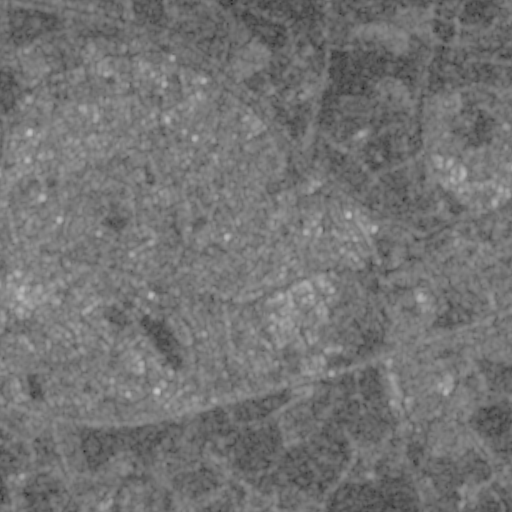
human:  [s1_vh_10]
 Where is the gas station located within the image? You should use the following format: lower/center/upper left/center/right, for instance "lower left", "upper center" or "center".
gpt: The gas station is located in the center left of the image.
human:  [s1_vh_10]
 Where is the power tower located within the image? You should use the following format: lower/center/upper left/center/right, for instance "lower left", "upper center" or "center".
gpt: The power tower is located in the lower of the image.
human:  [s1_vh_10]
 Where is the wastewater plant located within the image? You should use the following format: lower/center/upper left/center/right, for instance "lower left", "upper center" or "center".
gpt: The wastewater plant is located in the upper left of the image.
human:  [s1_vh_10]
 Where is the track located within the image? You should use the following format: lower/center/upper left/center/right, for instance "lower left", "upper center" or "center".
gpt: There is no track in the image.

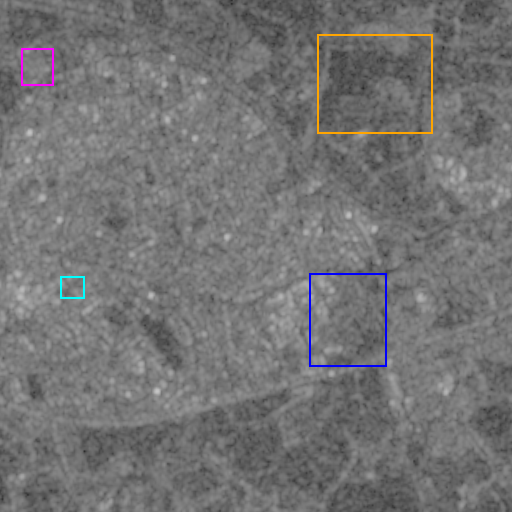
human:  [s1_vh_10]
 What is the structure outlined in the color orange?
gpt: The structure outlined in orange is a crop field.
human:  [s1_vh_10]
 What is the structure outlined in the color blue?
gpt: The structure outlined in blue is a park.
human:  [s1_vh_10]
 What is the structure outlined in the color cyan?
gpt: The structure outlined in cyan is a parking lot.
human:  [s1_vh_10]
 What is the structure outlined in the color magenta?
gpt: The structure outlined in magenta is a wastewater plant.
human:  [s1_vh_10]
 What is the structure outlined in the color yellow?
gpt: There is no yellow outline.